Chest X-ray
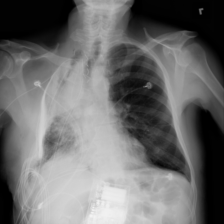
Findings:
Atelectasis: negative
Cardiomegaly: negative
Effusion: negative
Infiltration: negative
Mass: negative
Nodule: negative
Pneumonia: negative
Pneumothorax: negative
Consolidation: negative
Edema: negative
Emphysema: negative
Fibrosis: negative
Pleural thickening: negative
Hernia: negative